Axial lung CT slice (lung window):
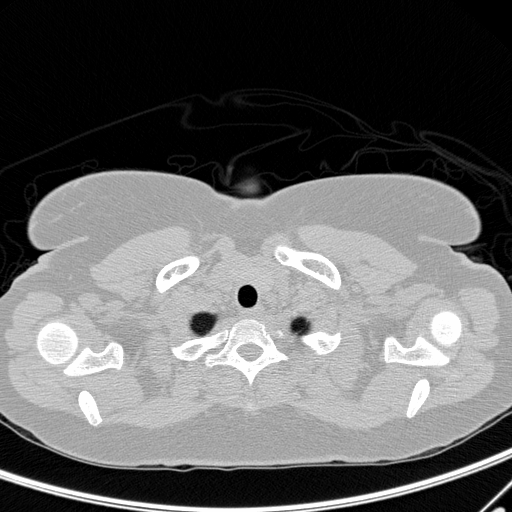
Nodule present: no